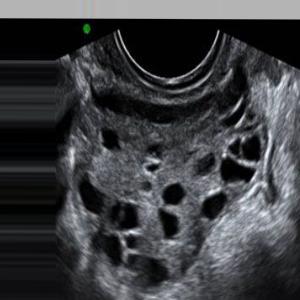
Label: infected